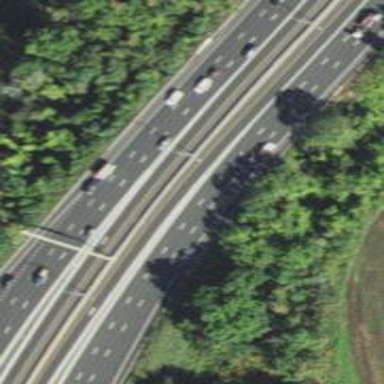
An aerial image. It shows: Motorway.